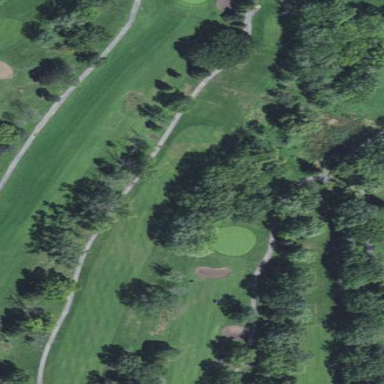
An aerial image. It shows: Golf fairway in the image.